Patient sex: M
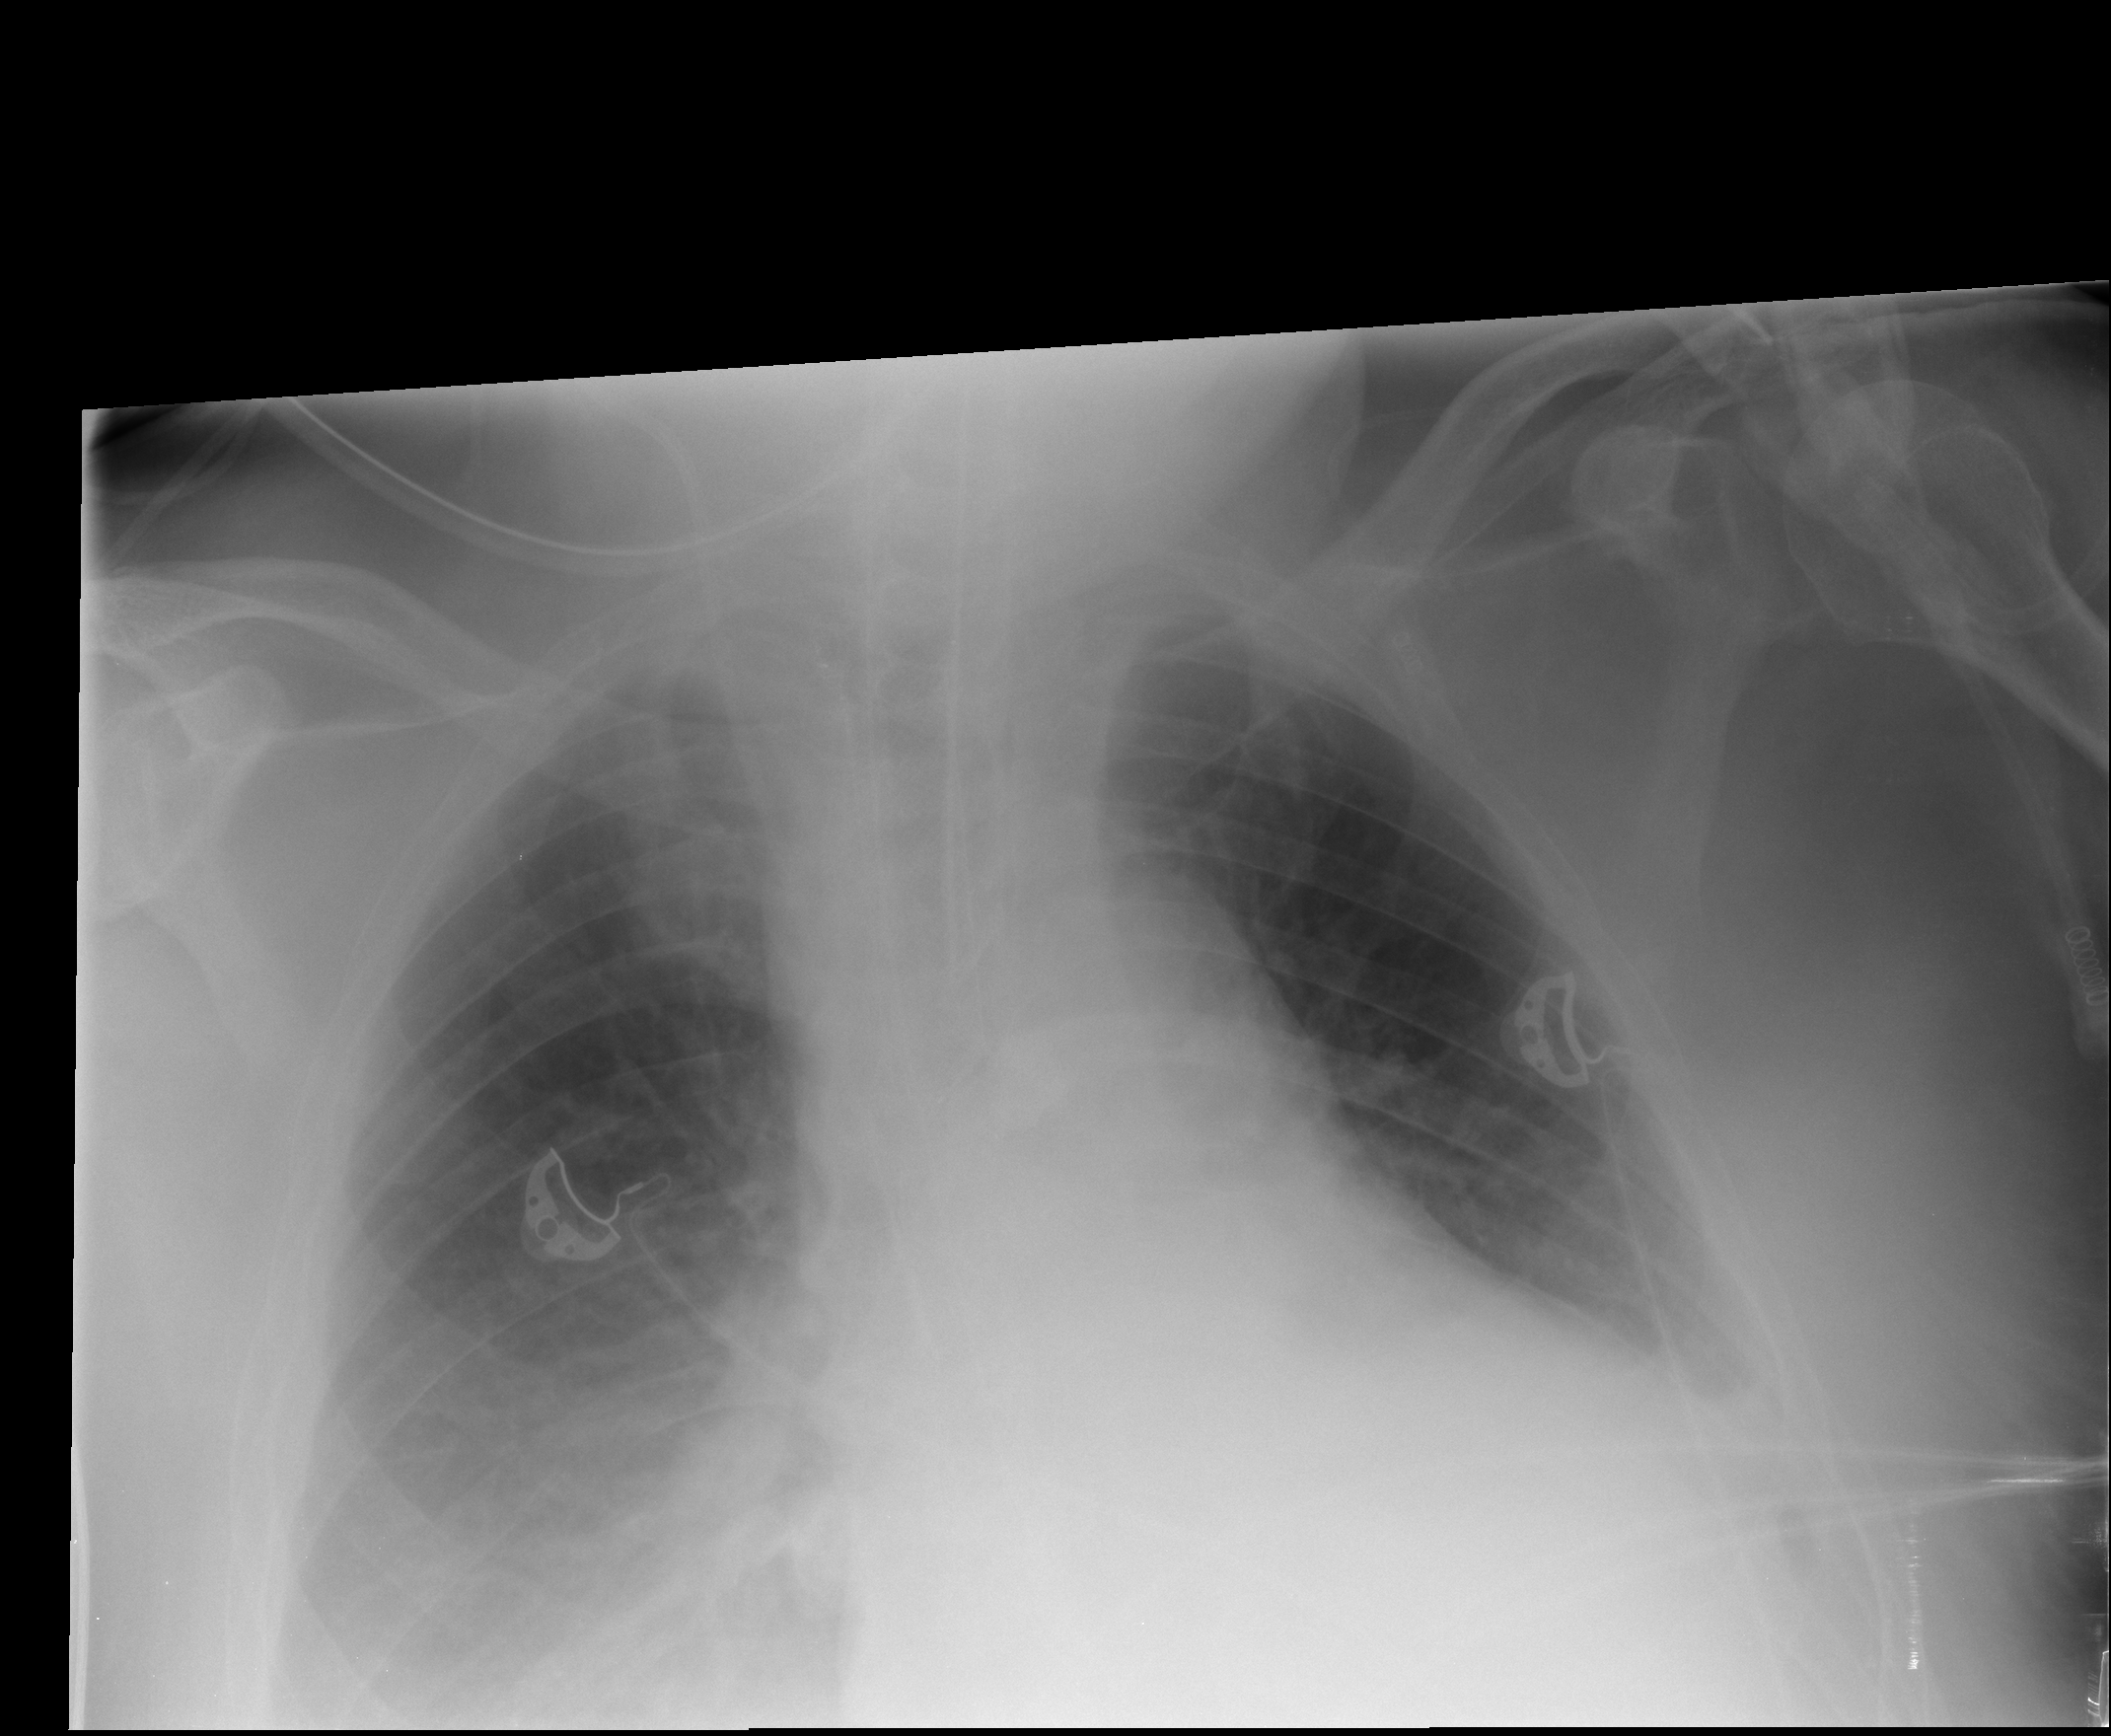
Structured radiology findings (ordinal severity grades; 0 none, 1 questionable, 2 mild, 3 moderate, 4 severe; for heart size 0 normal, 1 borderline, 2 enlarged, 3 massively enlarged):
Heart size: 2
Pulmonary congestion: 2
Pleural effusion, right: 3
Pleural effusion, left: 2
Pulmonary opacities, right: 1
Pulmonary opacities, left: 1
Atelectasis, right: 3
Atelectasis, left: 2